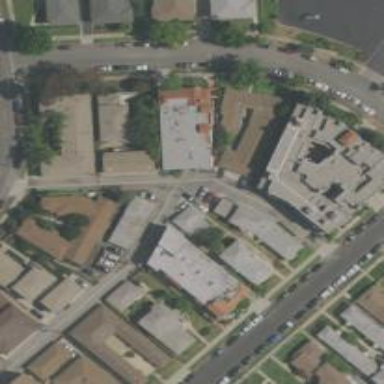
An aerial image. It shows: Alley classified as service road.